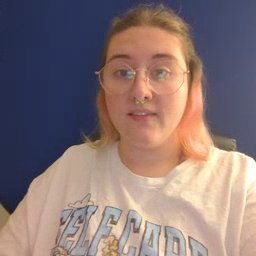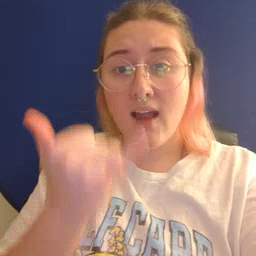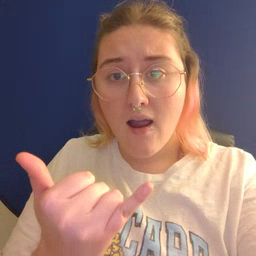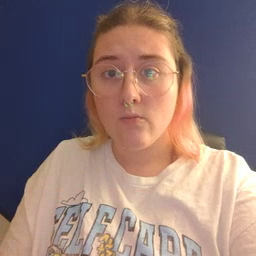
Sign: now